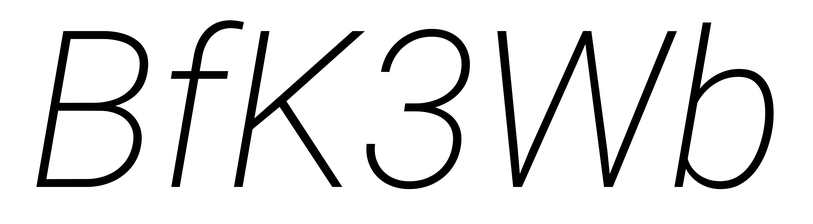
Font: Roboto-Italic_ExtraLight_Italic